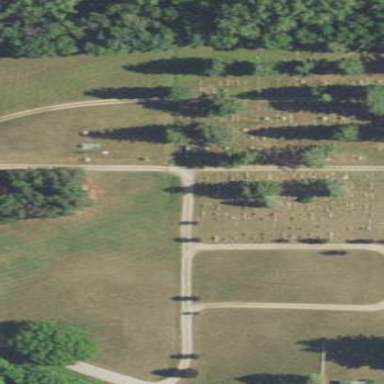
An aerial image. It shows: Cemetery.